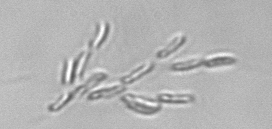
Label: Dinobryon